Question: I want to render a planet like sphere. The general idea is as follows:
- - -
Up to here everything is working like it should.
Now I want to add lighting and therefore need normals to the surface.
While implementing the lighting related parts I quickly added a method to estimate the normals of the terrain using partial derivatives in the fragment shader like this:
'''
vec3 X = dFdx(ins.position);
vec3 Y = dFdy(ins.position);
vec3 normal = normalize(cross(X,Y));
'''
where 'ins.position' is the interpolated world position.
While this works it does not look very good, because it essentially results in per-face normals.

Now to the actual questions:
- - <URL>
If the seconds question is a "yes" I have two problems:
- <URL>-
Any help is greatly appreciated!
My shot at the gradient implementation (replaced the last few lines of <URL>:
'''
float snoise(vec3 v, out vec3 grad)
{
......
// Mix final noise value
vec4 m = max(0.6 - vec4(dot(x0,x0), dot(x1,x1), dot(x2,x2), dot(x3,x3)), 0.0);
vec4 m2 = m * m;
vec4 m4 = m2 * m2;
vec4 pdotx = vec4(dot(p0,x0), dot(p1,x1), dot(p2,x2), dot(p3,x3));
vec4 temp = m2 * m * pdotx;
grad = -8.0 * (temp.x * x0 + temp.y * x1 + temp.z * x2 + temp.w * x3);
grad += m4.x * p0 + m4.y * p1 + m4.z * p2 + m4.w * p3;
grad *= 42.0;
return 42.0 * dot(m4, pdotx);
}
'''
The part about calculating the surface normal from the gradient has been answered here:
<URL>.
The remaining question now is how to implement the gradient calculation into the GLSL version of the 3D Simplex Noise, because my implementation seems to have issues.
The gradient calculation seems to be right, just the scaling seems to be off.
Instead of multiplying by 42, dividing by 5 gives pretty good results, but that was found out by trial and error. A proper scaling factor would be nice.
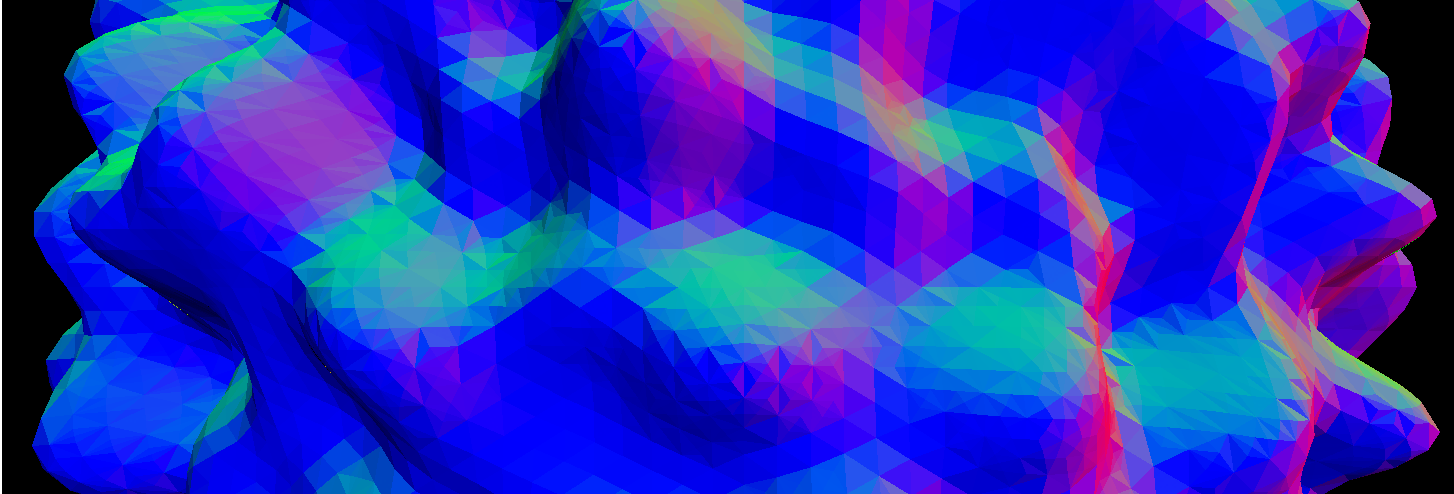
Answer: Alright, turns out my problem was almost purely math related.
If anyone is interested:
The GLSL implementation of the gradient calculation posted in the question is totally correct.
Calculating the normals directly from the gradient is possible as described <URL>.
And the result looks exactly like I wanted it to be, I am happy ;)